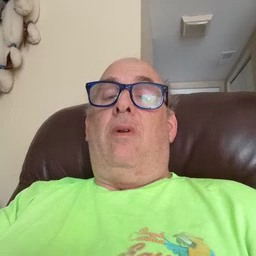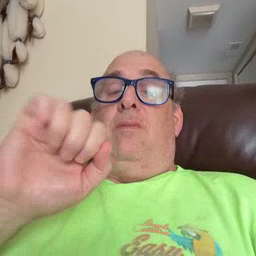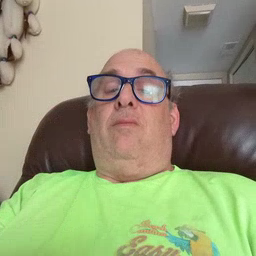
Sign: can